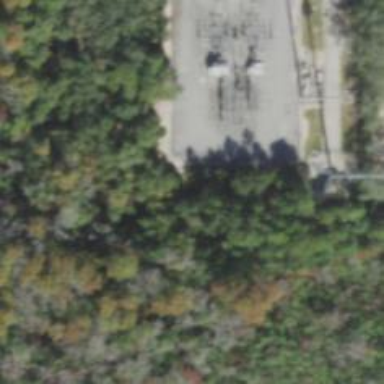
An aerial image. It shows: Distribution substation surrounded by fence.